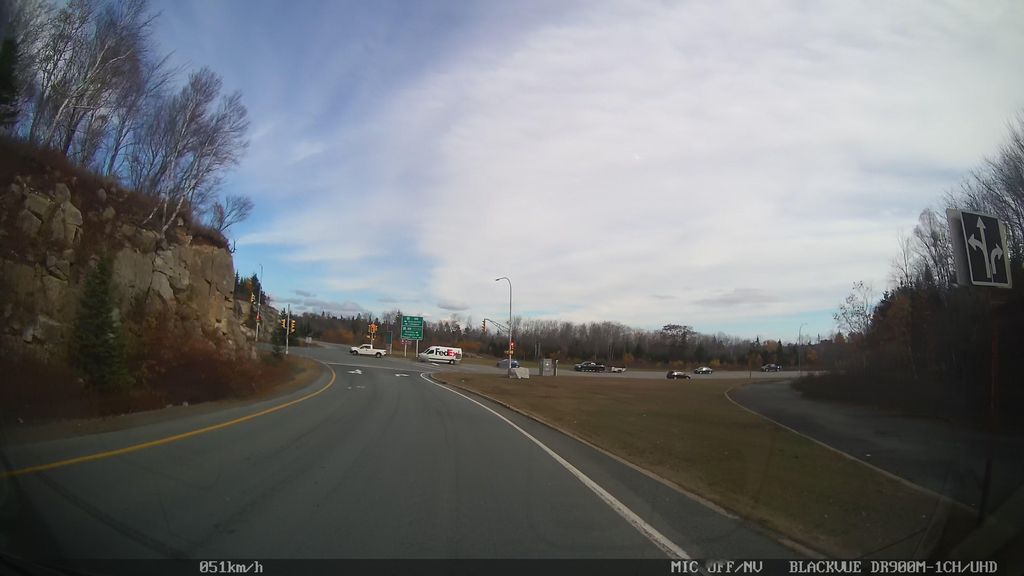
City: halifax